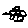
Label: car